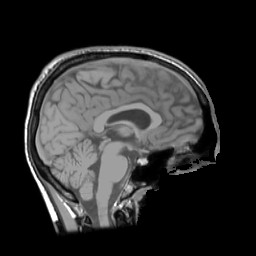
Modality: T1w
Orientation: sagittal